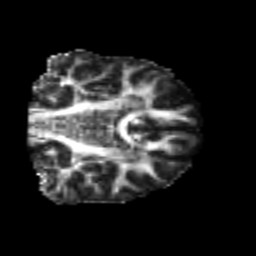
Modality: FA
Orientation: coronal
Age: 25
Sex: female
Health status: healthy
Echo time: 0.074 s